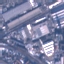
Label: Industrial